Field crop: maize
Growth stage: 2
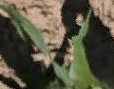
Species: maize